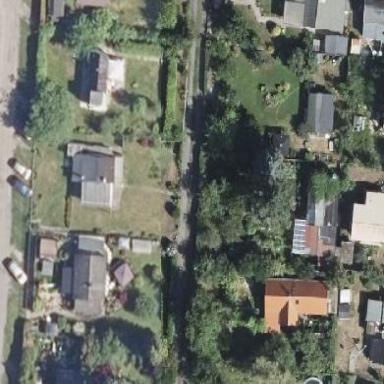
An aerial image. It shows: Plot in the allotments.